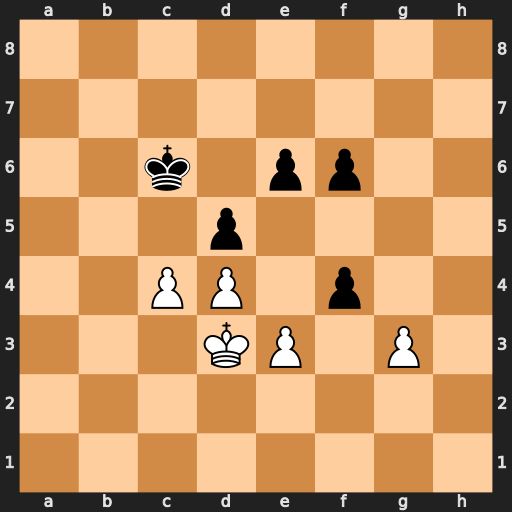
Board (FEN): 8/8/2k1pp2/3p4/2PP1p2/3KP1P1/8/8
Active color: w
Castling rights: -
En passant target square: -
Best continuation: cxd5+ exd5 exf4